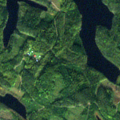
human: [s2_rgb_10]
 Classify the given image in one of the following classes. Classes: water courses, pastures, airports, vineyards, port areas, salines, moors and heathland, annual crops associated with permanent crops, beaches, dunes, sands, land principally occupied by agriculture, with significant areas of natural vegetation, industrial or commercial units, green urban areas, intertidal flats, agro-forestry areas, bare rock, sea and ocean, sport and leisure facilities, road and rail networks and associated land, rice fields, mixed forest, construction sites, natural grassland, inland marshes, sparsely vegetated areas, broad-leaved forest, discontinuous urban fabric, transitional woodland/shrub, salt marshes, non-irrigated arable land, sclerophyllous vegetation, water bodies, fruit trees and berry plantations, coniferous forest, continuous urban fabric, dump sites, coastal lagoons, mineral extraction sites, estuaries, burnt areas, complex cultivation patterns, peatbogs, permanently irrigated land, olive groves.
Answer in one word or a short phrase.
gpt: coniferous forest, mixed forest, water bodies